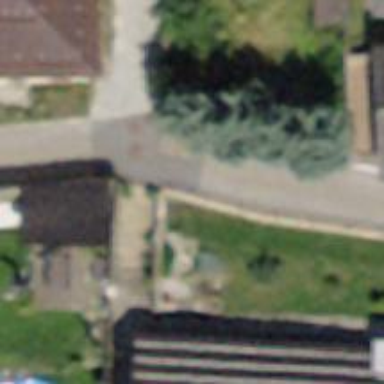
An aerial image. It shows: Set of steps on the road.